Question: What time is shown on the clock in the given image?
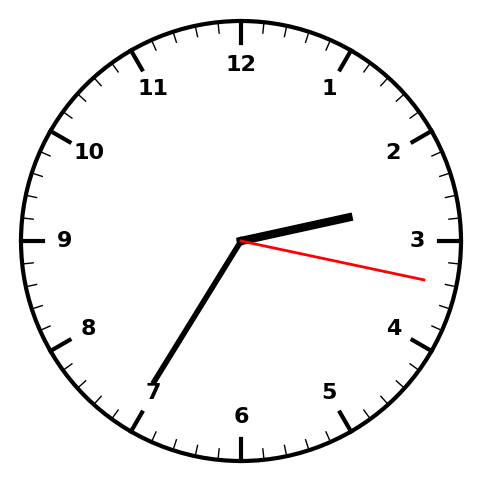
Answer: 02:35:17